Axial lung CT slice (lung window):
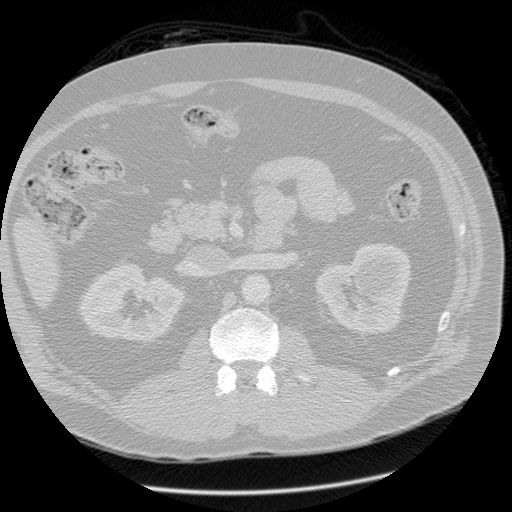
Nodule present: no